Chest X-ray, AP view. Patient: 47 years old, sex F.
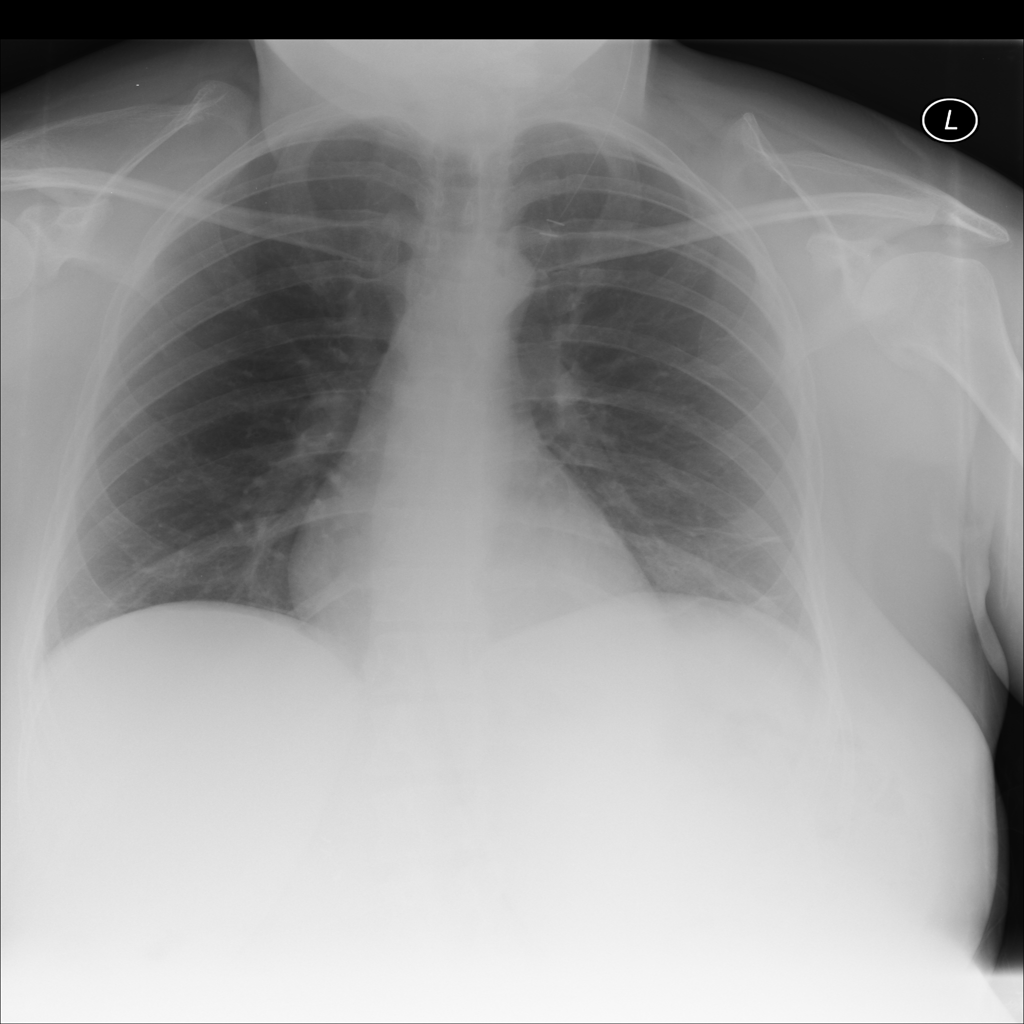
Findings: Atelectasis